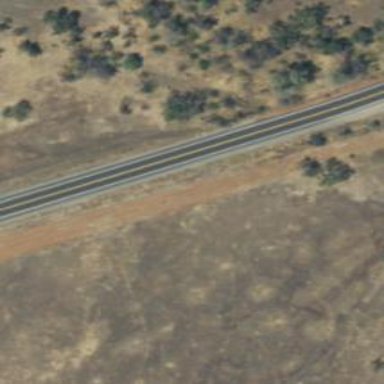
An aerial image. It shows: Tertiary road with asphalt surface.